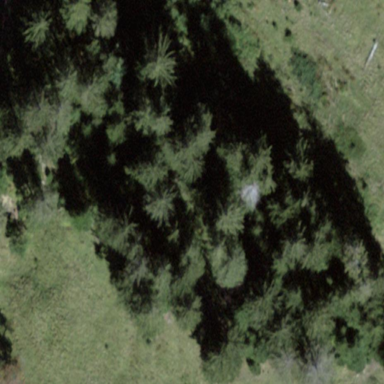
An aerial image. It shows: Forest area.